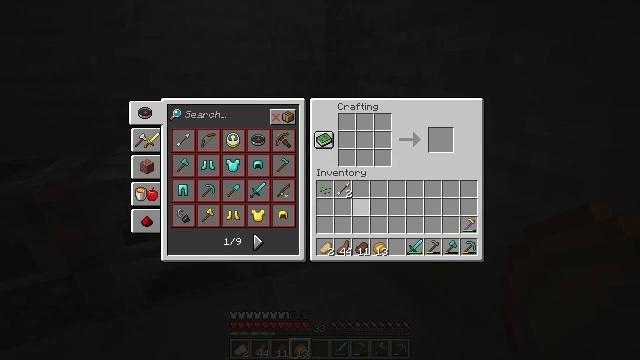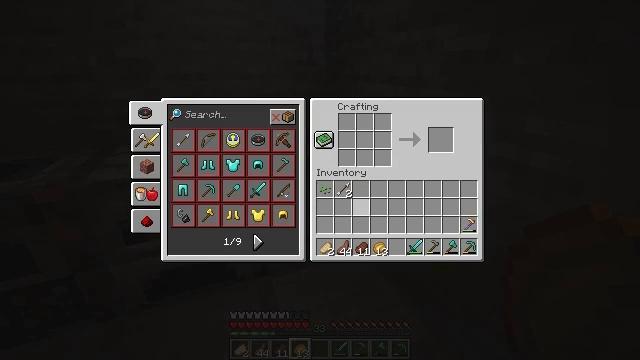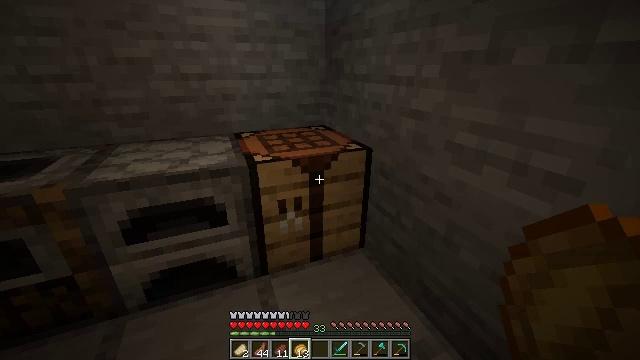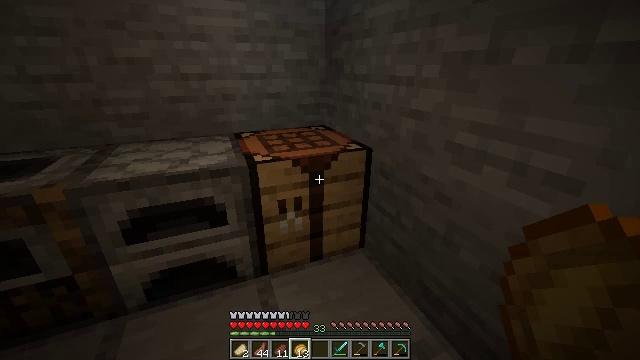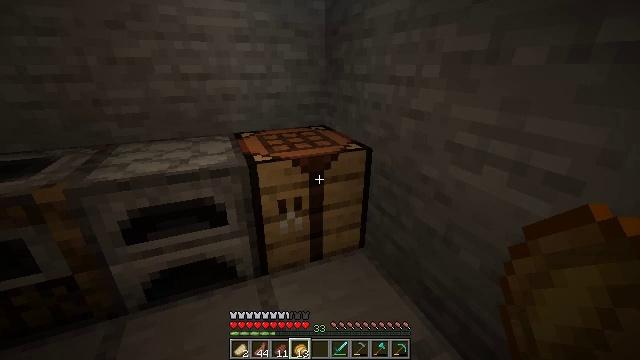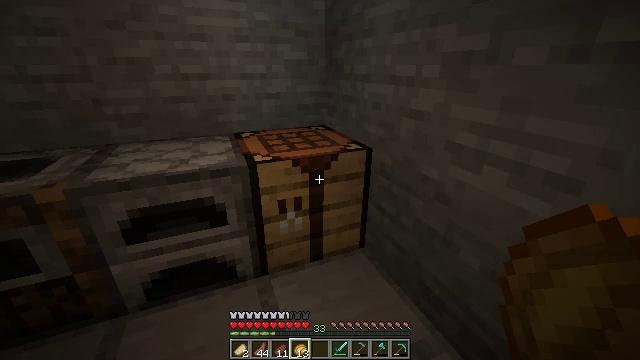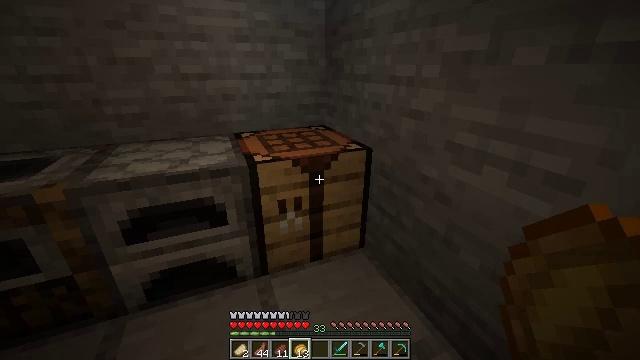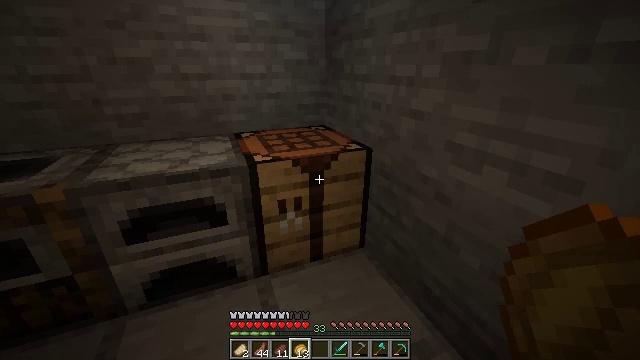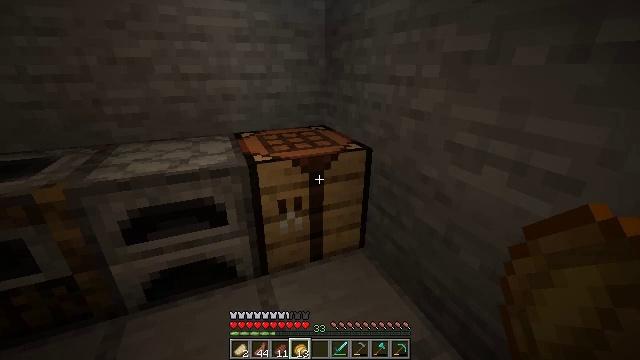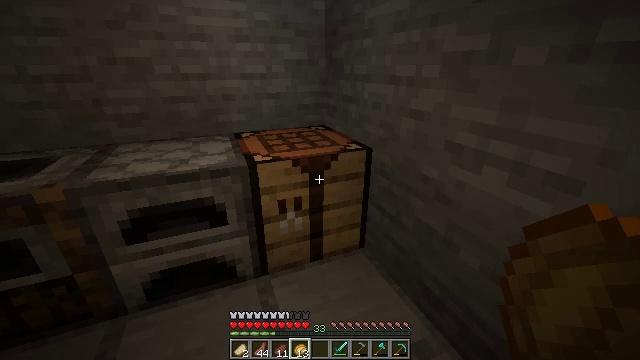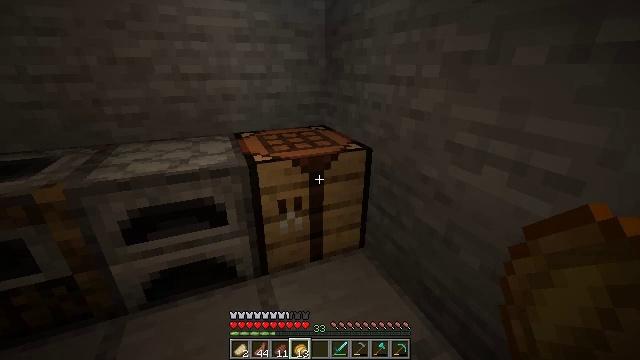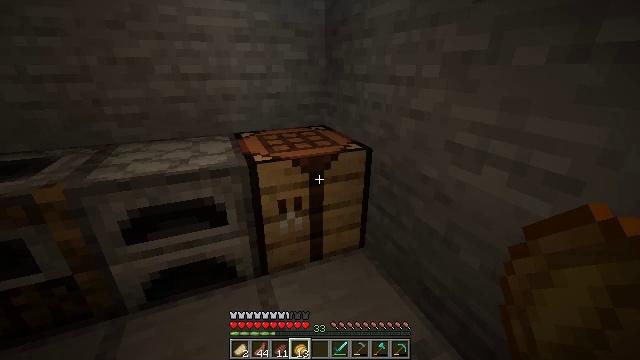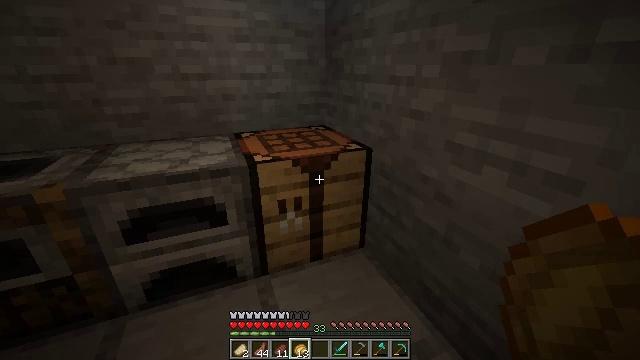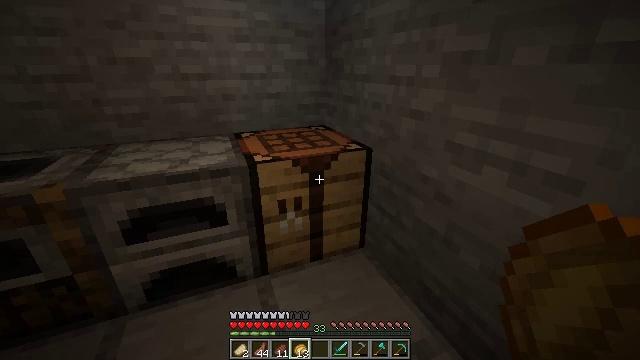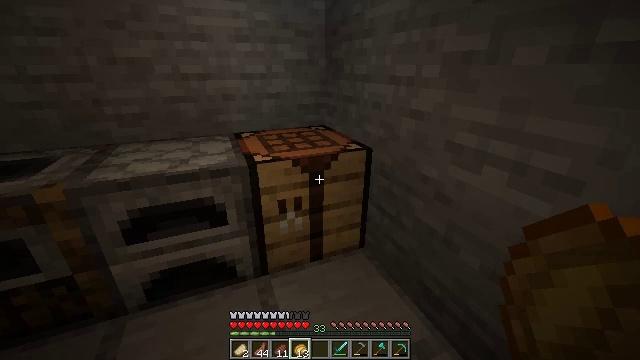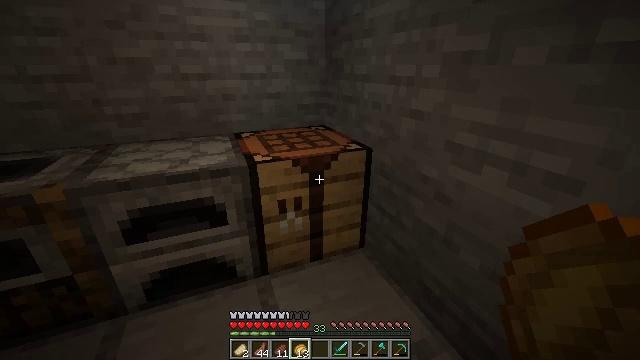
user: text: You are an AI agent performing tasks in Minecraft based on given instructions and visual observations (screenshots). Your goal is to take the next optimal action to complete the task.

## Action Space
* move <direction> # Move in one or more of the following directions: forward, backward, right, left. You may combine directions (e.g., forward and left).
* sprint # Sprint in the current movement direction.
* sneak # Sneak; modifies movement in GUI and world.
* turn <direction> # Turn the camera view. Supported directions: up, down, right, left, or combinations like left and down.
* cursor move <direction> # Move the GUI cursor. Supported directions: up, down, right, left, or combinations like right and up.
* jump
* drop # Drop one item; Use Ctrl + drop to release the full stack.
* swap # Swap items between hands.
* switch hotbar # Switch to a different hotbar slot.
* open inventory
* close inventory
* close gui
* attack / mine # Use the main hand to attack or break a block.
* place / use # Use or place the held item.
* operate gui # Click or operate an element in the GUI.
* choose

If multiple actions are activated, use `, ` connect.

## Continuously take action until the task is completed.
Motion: motion action
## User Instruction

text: Gather carrots from the field.
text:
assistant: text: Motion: no_op
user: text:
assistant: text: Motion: no_op
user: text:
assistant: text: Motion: no_op
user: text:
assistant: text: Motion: no_op
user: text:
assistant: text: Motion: no_op
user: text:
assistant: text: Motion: no_op
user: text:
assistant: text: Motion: no_op
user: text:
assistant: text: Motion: no_op
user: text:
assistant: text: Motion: no_op
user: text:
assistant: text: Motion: no_op
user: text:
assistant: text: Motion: no_op
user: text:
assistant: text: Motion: no_op
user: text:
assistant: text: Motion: no_op
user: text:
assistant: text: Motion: no_op
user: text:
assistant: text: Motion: no_op
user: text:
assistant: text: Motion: no_op
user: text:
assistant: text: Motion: no_op
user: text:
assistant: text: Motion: no_op
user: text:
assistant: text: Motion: use / place
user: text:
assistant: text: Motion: use / place
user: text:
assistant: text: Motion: use / place
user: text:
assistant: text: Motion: no_op
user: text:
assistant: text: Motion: no_op
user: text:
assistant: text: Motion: no_op
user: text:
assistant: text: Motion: no_op
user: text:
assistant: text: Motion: no_op
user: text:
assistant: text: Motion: no_op
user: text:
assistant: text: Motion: no_op
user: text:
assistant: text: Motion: no_op
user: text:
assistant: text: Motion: turn right and down